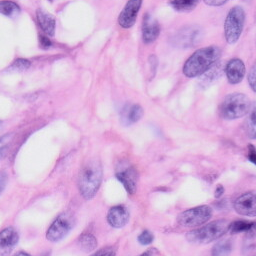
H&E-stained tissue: Skin